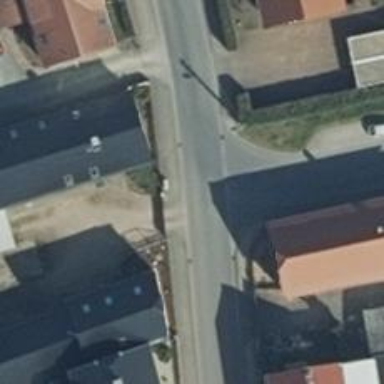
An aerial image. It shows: Residential road with asphalt surface. There are sidewalks on both sides of the road.